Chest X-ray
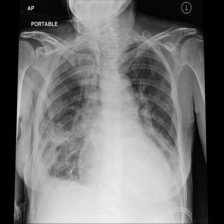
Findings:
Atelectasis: positive
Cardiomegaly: negative
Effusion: negative
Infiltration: positive
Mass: negative
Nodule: negative
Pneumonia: negative
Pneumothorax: negative
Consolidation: negative
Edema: negative
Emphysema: negative
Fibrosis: negative
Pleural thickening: negative
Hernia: negative